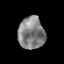
Tissue: prostate
Cell type: T cells
Senescence score: 0.3575
Nuclear area (px): 830
Mean DAPI intensity: 130.982